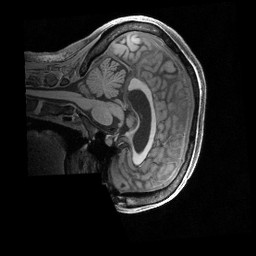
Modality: T1w
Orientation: sagittal
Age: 34
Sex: female
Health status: ill
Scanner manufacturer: siemens
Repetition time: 2.4 s
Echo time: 0.00231 s